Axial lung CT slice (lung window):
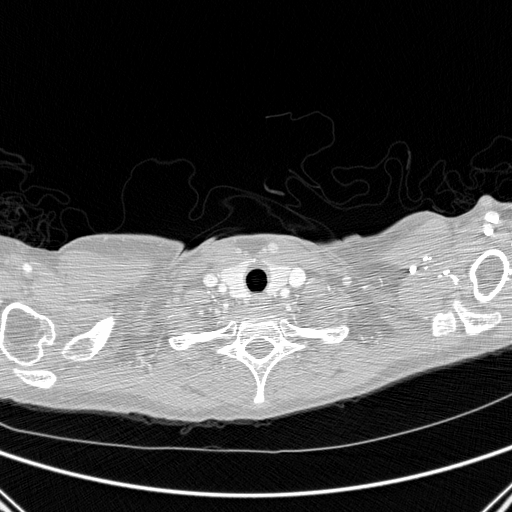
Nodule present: no